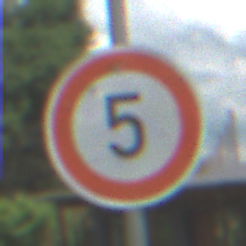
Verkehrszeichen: Geschwindigkeit5
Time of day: Midday
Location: Outdoor (Nature)
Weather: PartlyCloudy
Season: NotSpecified
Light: Natural